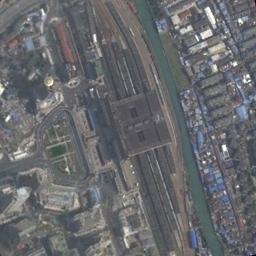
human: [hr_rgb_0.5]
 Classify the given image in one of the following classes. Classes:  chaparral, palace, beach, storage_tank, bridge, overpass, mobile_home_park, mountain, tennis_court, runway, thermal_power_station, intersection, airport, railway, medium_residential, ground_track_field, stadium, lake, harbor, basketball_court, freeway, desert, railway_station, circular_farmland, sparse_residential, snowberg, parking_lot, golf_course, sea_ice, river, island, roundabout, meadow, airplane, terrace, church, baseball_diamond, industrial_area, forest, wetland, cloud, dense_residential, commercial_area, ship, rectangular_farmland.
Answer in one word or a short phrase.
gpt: railway_station